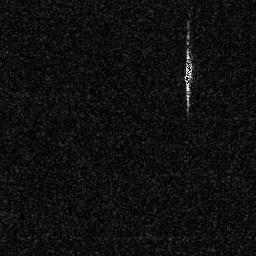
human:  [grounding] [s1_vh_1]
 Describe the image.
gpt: In the satellite image, there is  <ref>1 small ship </ref> <box>[[71, 21, 75, 32, 0]]</box> located at top right.